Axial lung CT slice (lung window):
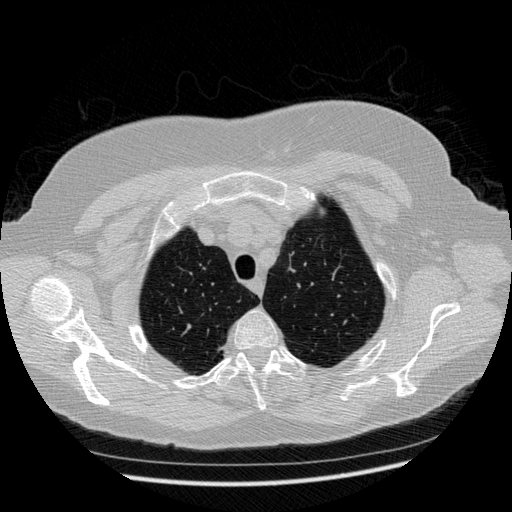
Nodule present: no